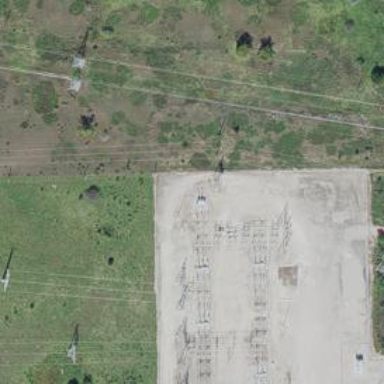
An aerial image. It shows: Switch for power supply.